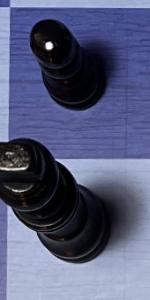
Label: King_Black